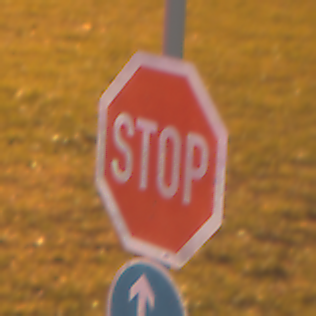
Verkehrszeichen: Stop
Zusatzzeichen unten: VorgeschriebeneFahrtrichtungGeradeausOderRechts
Umgebung: Outdoor, Suburban
Tageszeit: Night
Wetter: PartlyCloudy
Licht: Artificial
Jahreszeit: NotSpecified
Kontrast: HighContrast